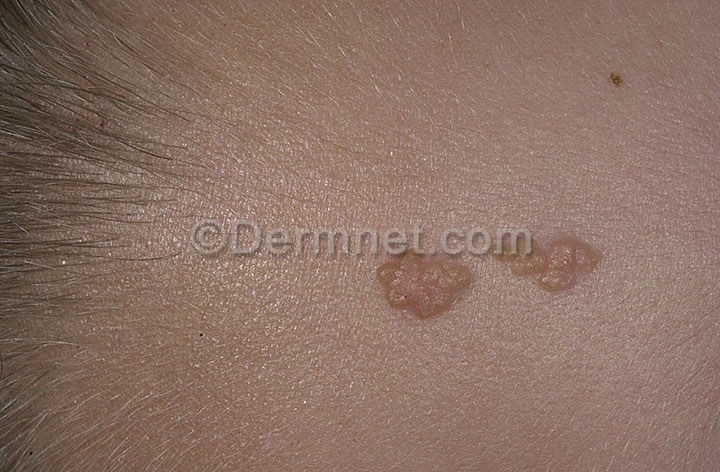
Disease: Seborrheic Keratoses and other Benign Tumors